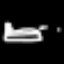
Label: bed